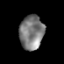
Tissue: prostate
Cell type: T cells
Senescence score: 0.3423
Nuclear area (px): 805
Mean DAPI intensity: 124.883